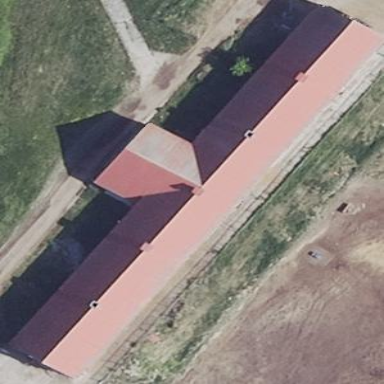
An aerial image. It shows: Farm auxiliary building.